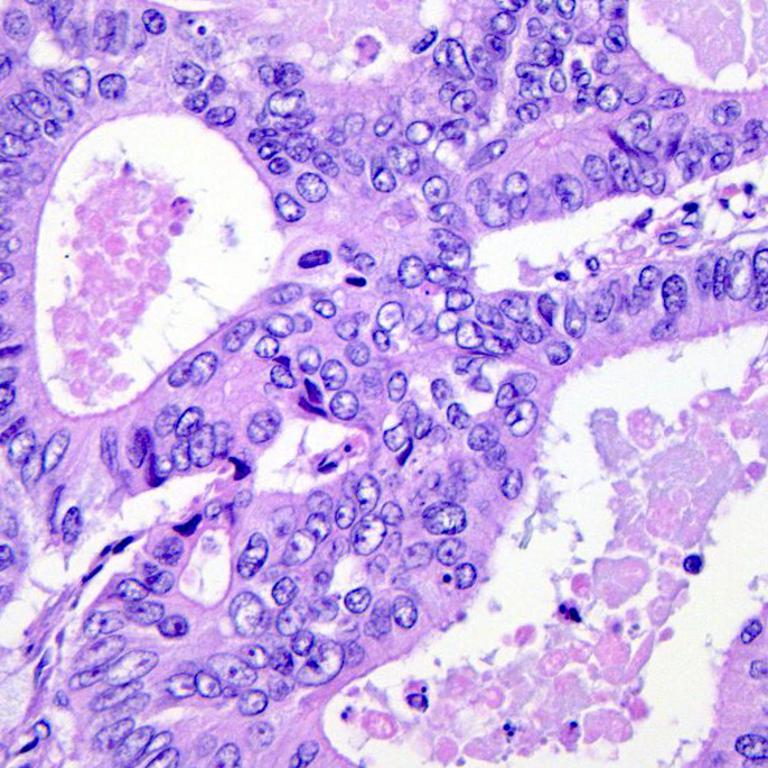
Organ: colon
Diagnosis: adenocarcinomas